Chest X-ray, AP view. Patient: 25 years old, sex F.
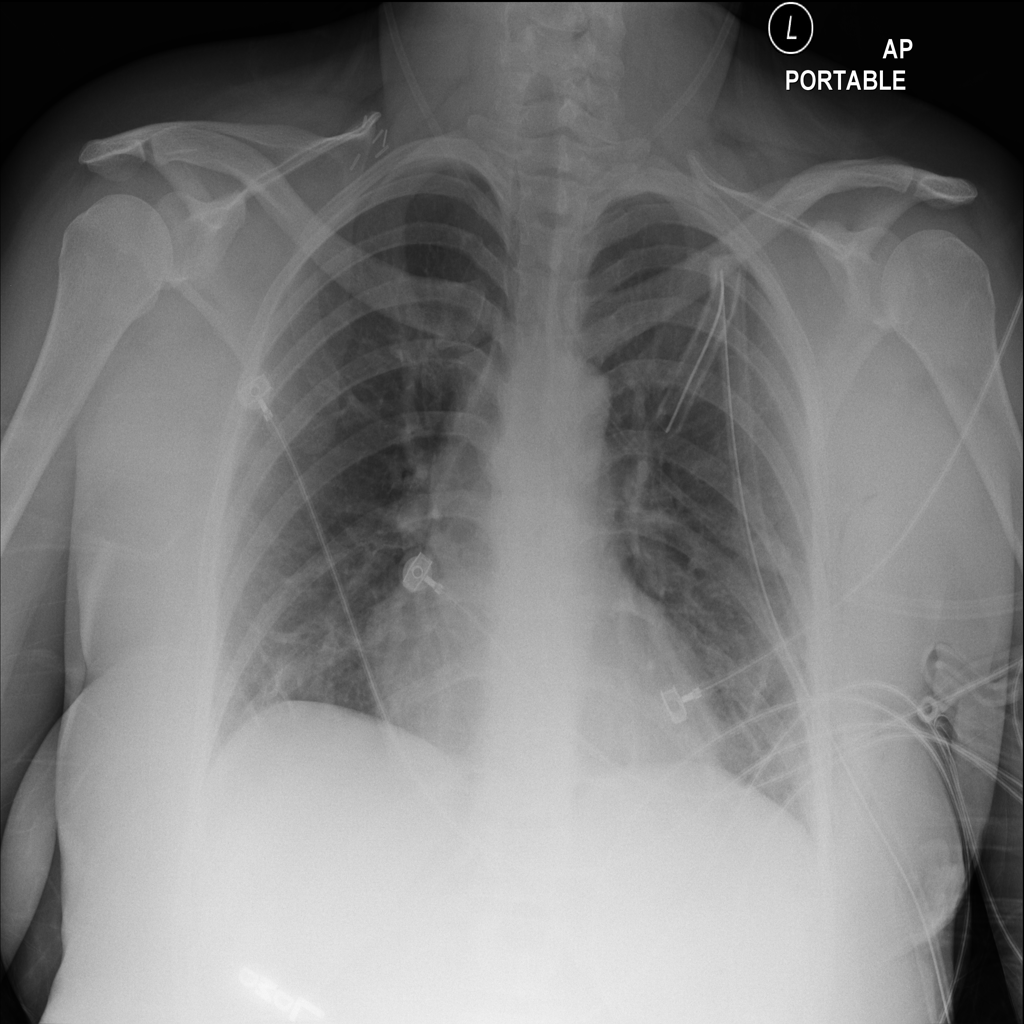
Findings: No Finding